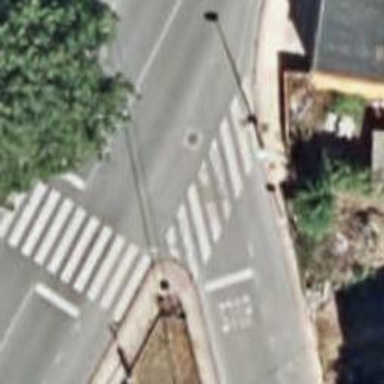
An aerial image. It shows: Uncontrolled crossing on the road.